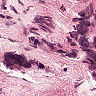
Metastatic tissue present: yes